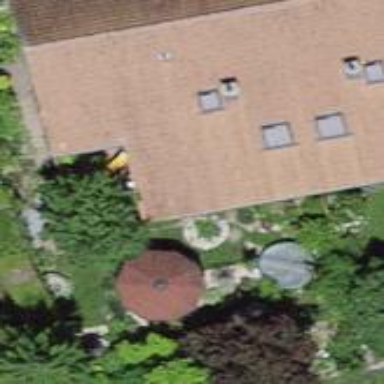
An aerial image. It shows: Residential building with gabled roof.